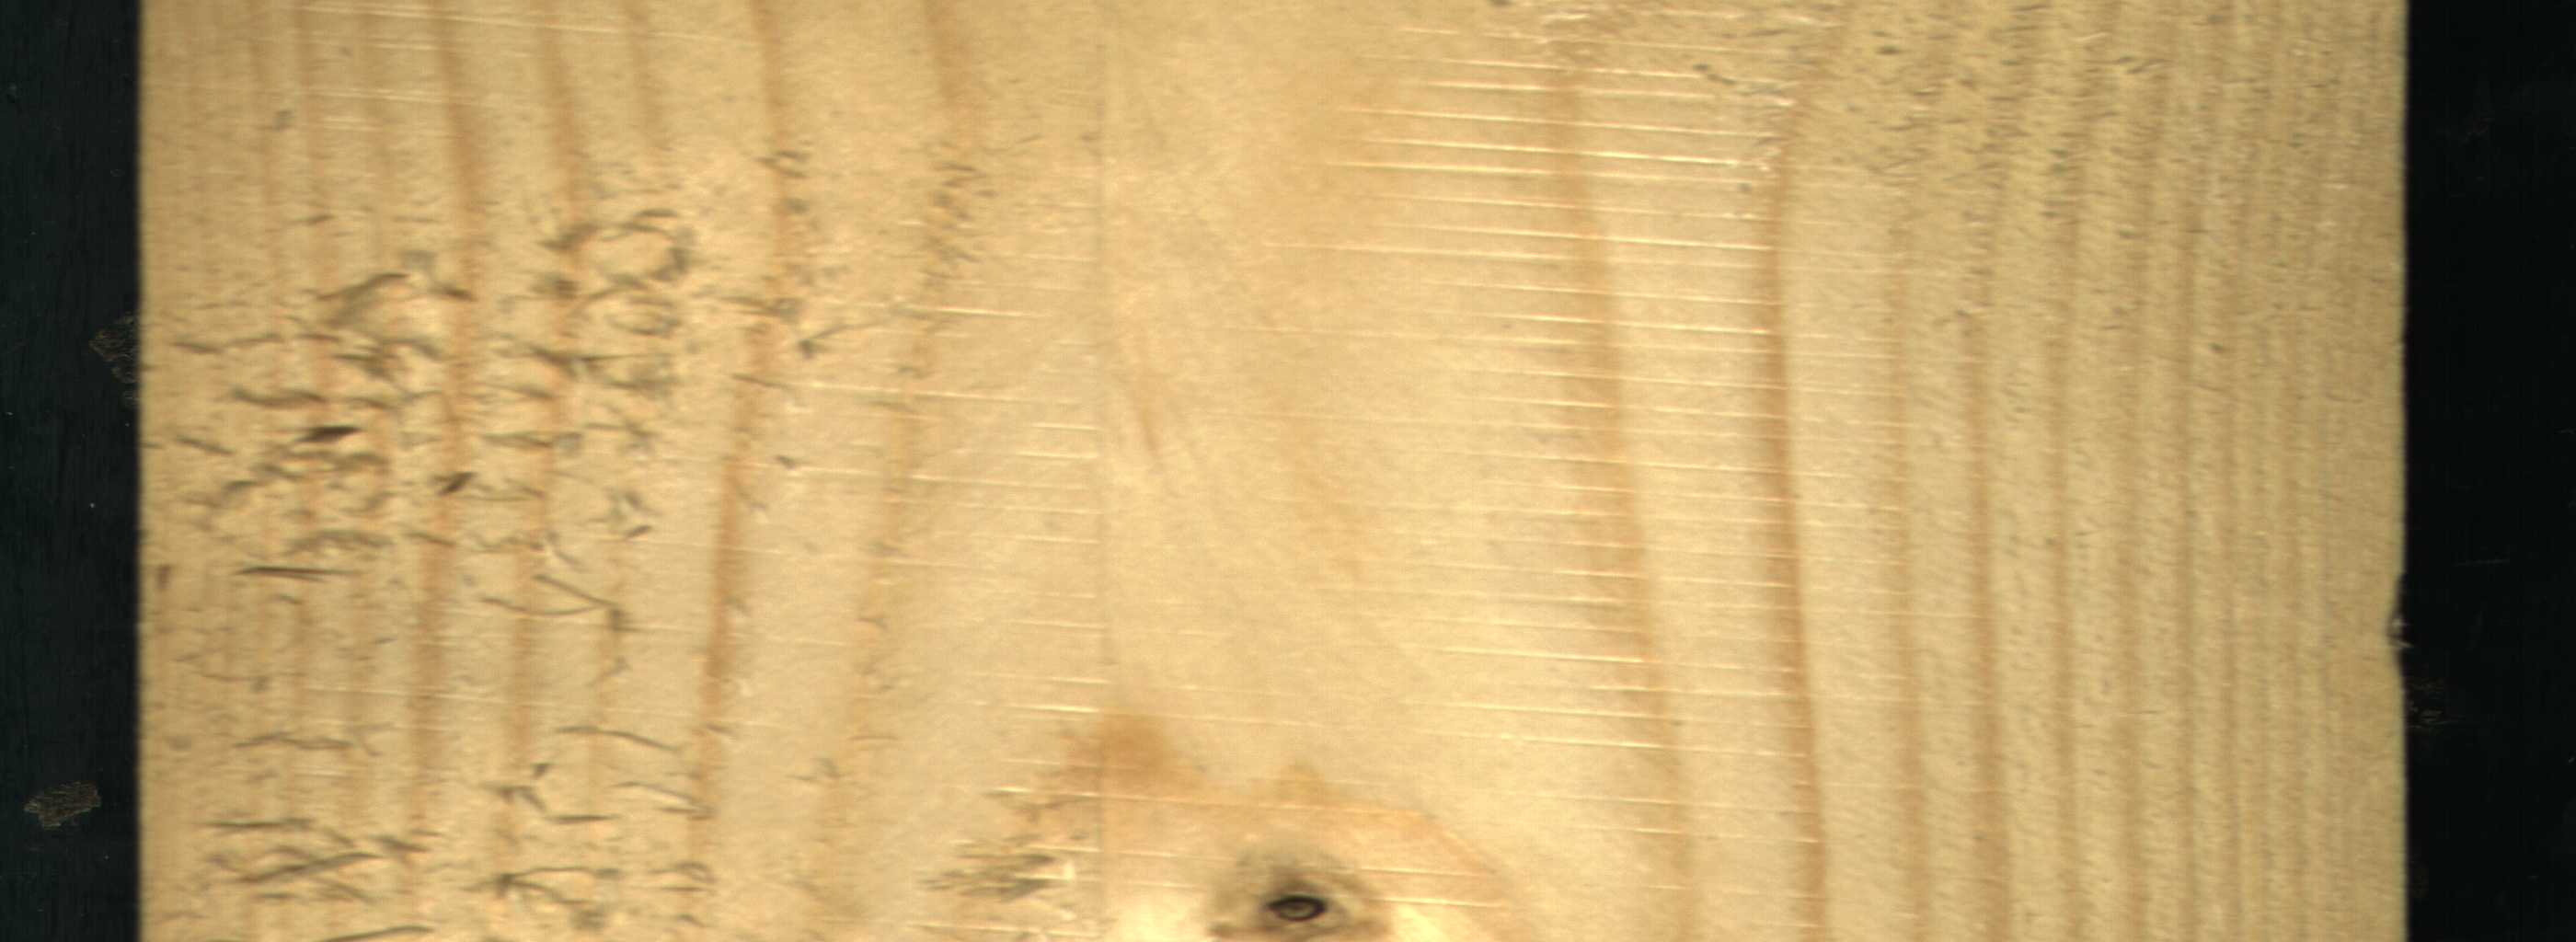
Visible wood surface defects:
Dead_Knot